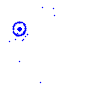
Particle: kaon